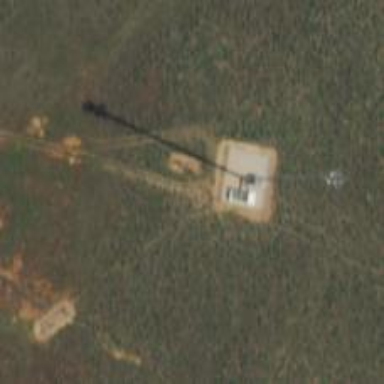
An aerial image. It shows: Communication mast tower.